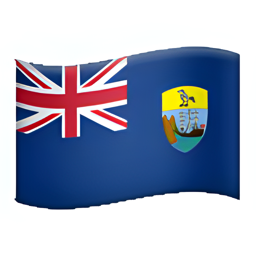
Name: flag for ascension island
Emoji: 🇦🇨
Group: Flags
Sub-group: country-flag